Question: I am writing an integration test and as such, I am reading a CSV file in as a DataTable, and then trying to parse the elements in each row. However when I get a string representation of a date, and pass it into DateTime.ParseExact I get the error: ""
When I use the commented-out line in the code I provide here, and explicitly define the date as a string, then the works just fine. When I debug the Integration test the has the correct date value. When it is then passed into for some reason it throws an error.
I have tried to use an explicit Culture, eg. "en-GB", and DateStyles.None, without much success. Does anyone have any idea, as to why the string input I get from the DataRow is not accepted by the DateTime.ParseExact constructor?
Thanks.
'''
...
var dataTable= file.ReadFile("file.csv", 2);
for (int i = 0; i < dataTable.Rows.Count / 2; i = i + 2)
{
var startDate = new DateTime();
var maturity= new DateTime();
try
{
var startDateString = dataTable.Rows[i]["item9"].ToString();
// var startDateString = "24/01/2008";
var formats = new[] { "dd/M/yyyy", "dd/MM/yyyy" };
startDate = DateTime.ParseExact(startDateString, formats, CultureInfo.InvariantCulture,
DateTimeStyles.AssumeLocal);
endDate = DateTime.ParseExact(dataTable.Rows[i]["item10"].ToString(), formats, CultureInfo.InvariantCulture,
DateTimeStyles.AssumeLocal);
}
catch (Exception e)
{
throw new FormatException(String.Format("There was an error with the format of one of the dates in the file"));
}
...
'''
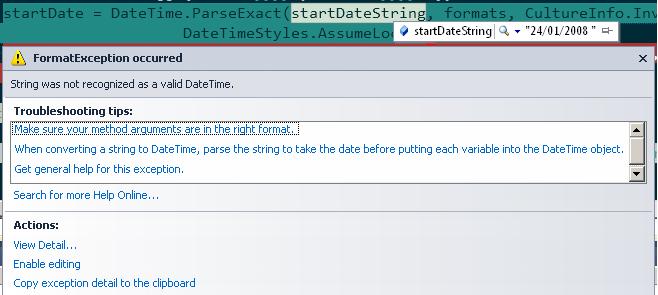
Answer: Your startDateString has a trailing space in it.